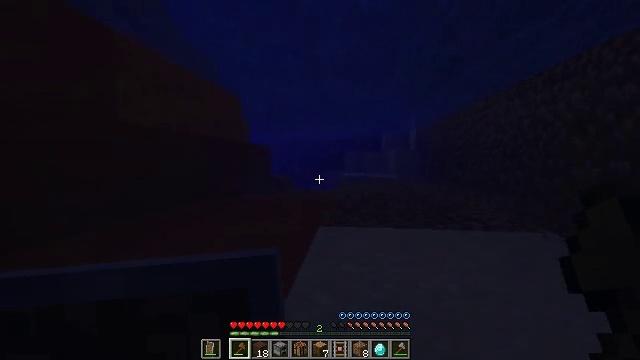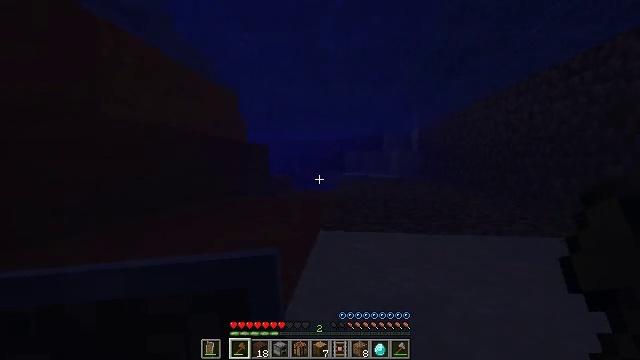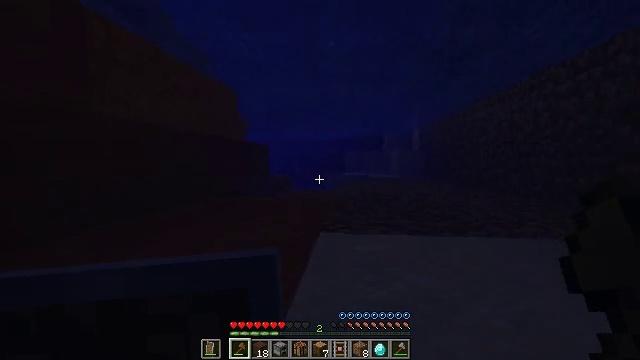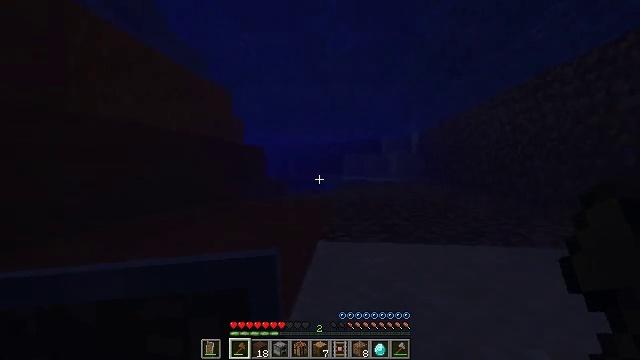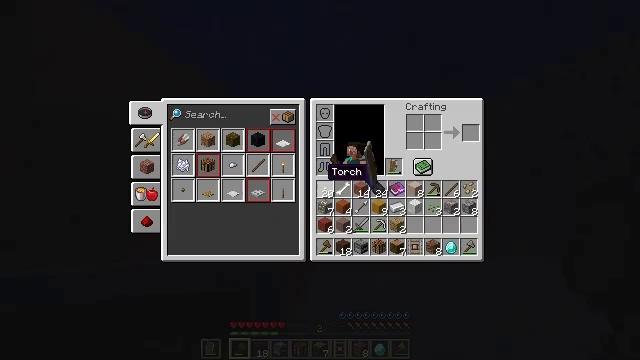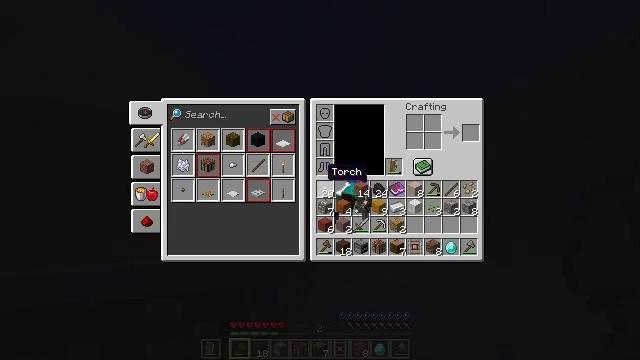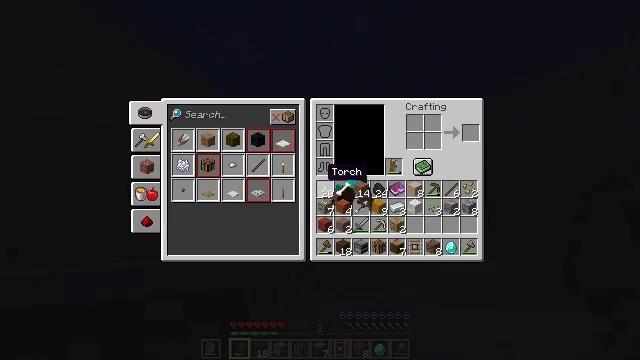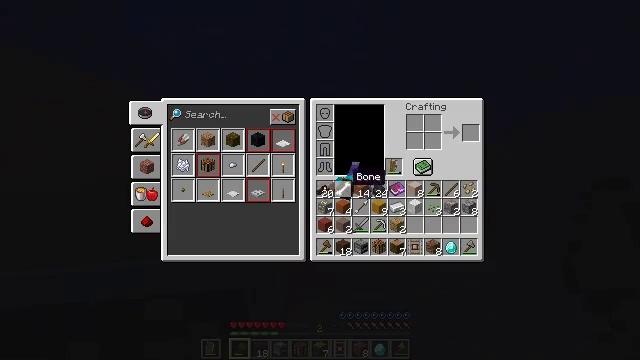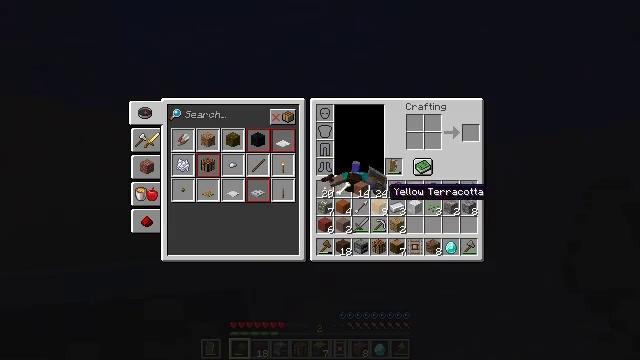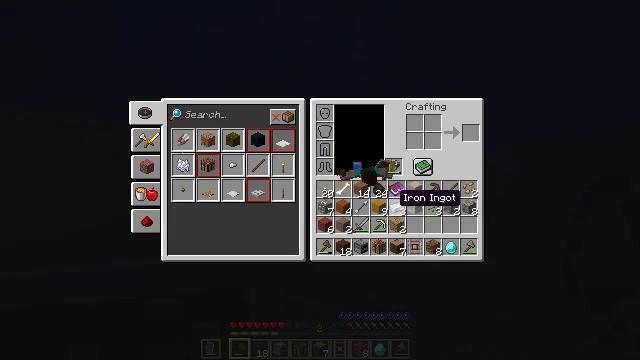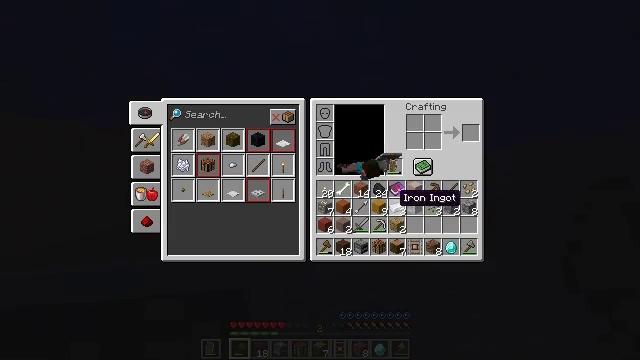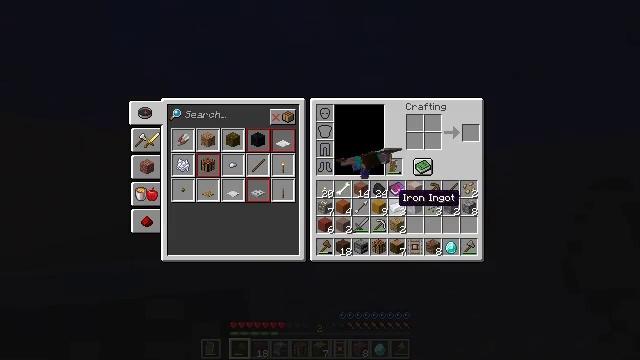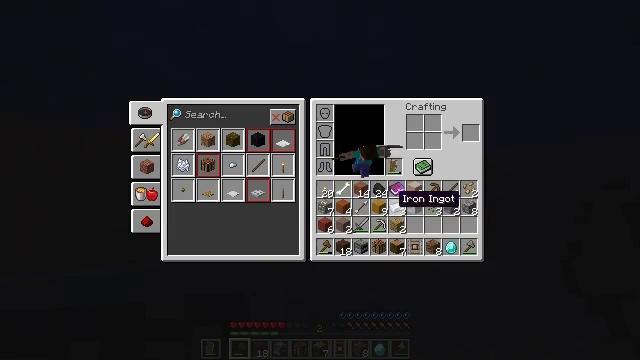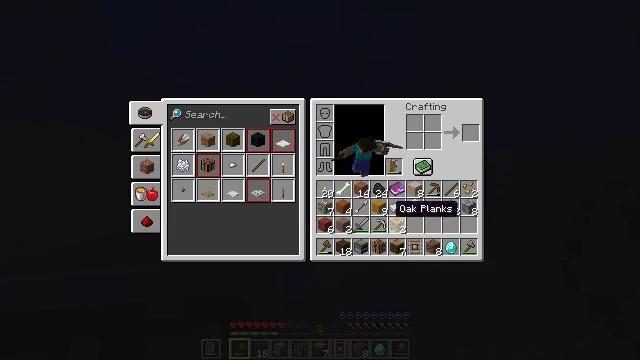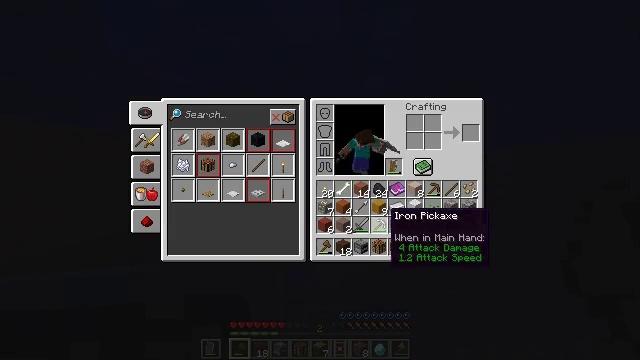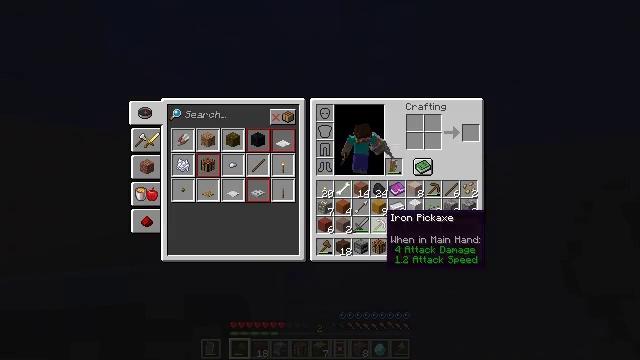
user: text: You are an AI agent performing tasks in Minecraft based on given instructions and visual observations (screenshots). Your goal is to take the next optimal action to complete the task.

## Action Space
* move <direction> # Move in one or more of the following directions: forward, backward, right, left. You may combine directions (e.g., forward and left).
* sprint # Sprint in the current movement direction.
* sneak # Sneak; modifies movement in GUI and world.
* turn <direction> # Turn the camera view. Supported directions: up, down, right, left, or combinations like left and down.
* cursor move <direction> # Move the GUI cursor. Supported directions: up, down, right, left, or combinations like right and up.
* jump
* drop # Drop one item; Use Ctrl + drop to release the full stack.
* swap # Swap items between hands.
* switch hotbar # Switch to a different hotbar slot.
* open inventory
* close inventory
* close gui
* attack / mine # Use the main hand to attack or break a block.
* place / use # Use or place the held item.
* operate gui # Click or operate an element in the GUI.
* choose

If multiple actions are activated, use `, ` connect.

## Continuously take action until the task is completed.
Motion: motion action
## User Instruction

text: Gather sugar cane for crafting.
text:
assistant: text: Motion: move forward, sprint
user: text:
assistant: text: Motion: move forward, sprint
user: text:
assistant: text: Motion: move forward, sprint
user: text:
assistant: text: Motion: move forward, open inventory
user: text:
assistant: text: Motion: move forward, open inventory
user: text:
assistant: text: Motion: move forward, open inventory
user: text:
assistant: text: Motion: move forward, cursor move right, open inventory
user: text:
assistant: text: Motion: cursor move right and down
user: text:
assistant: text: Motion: cursor move right
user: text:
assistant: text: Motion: no_op
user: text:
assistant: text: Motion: no_op
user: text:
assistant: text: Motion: no_op
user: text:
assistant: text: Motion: cursor move down
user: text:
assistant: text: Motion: cursor move down
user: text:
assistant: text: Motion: no_op
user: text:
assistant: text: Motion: cursor move left
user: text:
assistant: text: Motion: cursor move left
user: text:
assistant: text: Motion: no_op
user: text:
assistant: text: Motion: no_op
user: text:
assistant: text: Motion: no_op
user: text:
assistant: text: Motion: switch to hotbar 1
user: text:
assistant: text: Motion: switch to hotbar 1
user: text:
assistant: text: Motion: switch to hotbar 1
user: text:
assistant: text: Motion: cursor move right
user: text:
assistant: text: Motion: no_op
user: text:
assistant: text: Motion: no_op
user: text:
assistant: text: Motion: switch to hotbar 2
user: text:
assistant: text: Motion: switch to hotbar 2
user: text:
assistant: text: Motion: switch to hotbar 2
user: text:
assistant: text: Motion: switch to hotbar 2